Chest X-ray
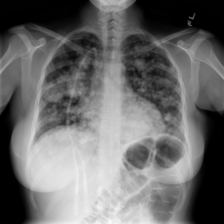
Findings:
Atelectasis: negative
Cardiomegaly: negative
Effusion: negative
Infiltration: negative
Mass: negative
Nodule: negative
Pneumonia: negative
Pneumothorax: negative
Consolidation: negative
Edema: negative
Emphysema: negative
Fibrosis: negative
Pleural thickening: negative
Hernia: negative